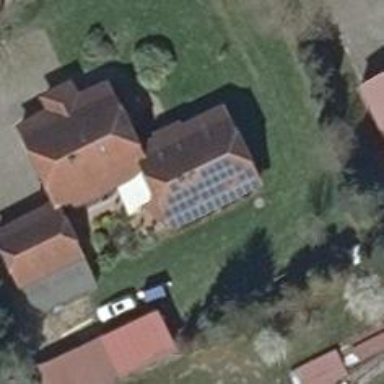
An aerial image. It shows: Solar photovoltaic panel generating electricity through small installation.